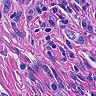
Metastatic tissue present: yes